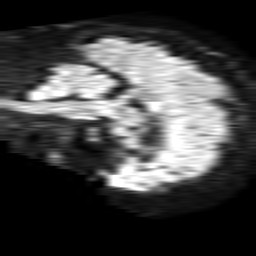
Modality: TRACE
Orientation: sagittal
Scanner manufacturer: philips
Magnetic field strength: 1.5 T
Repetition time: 4.6 s
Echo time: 0.08631 s